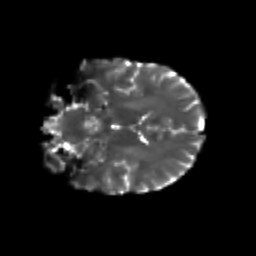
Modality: T2w
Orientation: coronal
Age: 26
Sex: female
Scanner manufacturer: siemens
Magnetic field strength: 3 T
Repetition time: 3.5 s
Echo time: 0.113 s